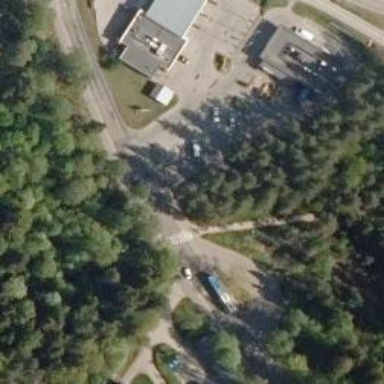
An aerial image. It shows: Nordic footway with asphalt surface and crossing.